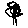
Label: tree